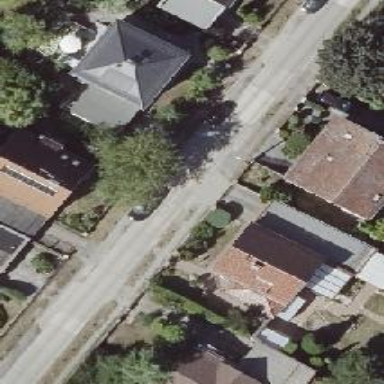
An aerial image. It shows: Footway along the road.